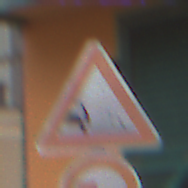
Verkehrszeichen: SplittSchotter
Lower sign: UeberholverbotKraftfahrzeuge
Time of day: Midday
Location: Outdoor (Urban)
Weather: Overcast
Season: NotSpecified
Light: Natural